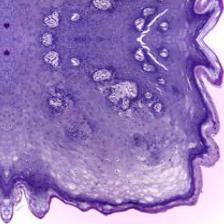
Diagnosis: Normal